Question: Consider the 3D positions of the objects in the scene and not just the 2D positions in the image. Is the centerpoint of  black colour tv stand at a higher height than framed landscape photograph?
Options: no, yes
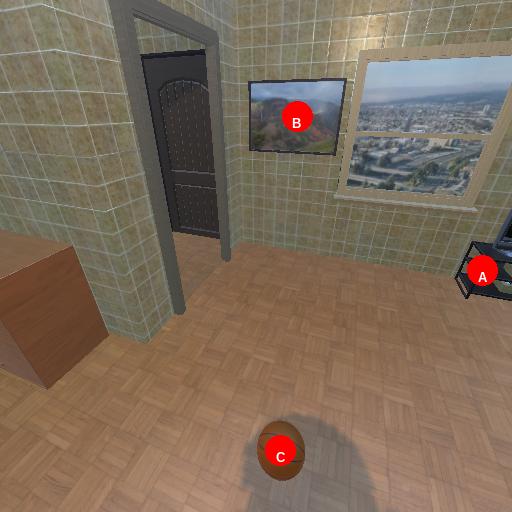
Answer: no